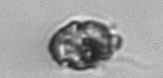
Label: Proterythropsis